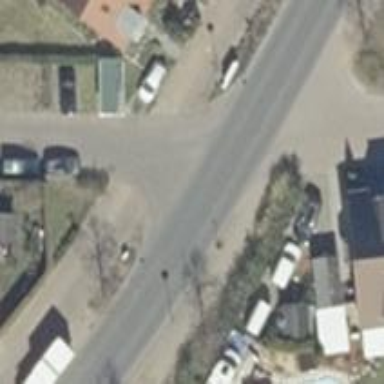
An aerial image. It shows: Unmarked crossing on the road.